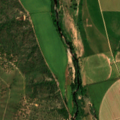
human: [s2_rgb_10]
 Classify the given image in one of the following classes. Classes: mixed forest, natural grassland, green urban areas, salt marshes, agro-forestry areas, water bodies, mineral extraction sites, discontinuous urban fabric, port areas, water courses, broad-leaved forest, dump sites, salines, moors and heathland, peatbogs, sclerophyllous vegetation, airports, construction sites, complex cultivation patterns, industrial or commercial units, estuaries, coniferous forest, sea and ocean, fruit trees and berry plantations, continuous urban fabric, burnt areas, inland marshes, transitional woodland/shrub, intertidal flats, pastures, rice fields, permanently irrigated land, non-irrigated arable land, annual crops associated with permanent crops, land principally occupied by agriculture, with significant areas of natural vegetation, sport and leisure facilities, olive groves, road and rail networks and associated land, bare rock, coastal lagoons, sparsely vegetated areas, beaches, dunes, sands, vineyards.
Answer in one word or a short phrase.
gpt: non-irrigated arable land, permanently irrigated land, agro-forestry areas, broad-leaved forest